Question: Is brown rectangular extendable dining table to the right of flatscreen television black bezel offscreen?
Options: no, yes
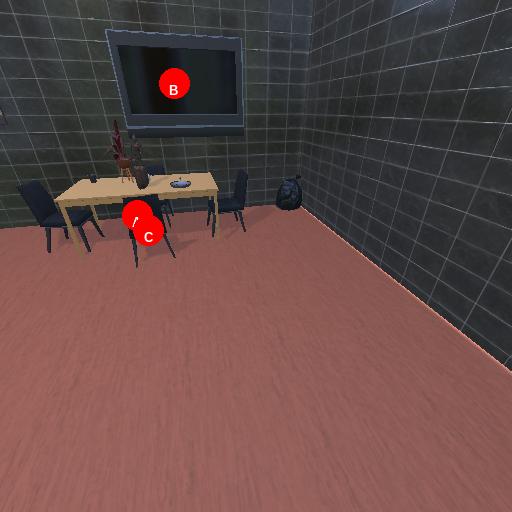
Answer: no